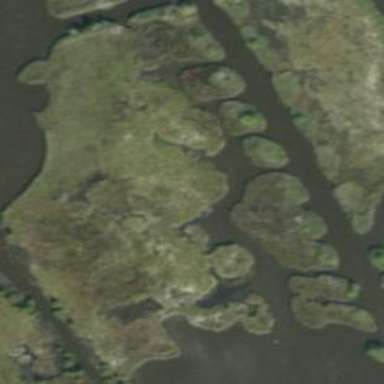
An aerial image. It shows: Wetland area.